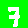
Digit: 7